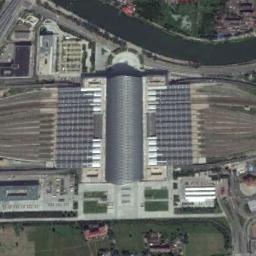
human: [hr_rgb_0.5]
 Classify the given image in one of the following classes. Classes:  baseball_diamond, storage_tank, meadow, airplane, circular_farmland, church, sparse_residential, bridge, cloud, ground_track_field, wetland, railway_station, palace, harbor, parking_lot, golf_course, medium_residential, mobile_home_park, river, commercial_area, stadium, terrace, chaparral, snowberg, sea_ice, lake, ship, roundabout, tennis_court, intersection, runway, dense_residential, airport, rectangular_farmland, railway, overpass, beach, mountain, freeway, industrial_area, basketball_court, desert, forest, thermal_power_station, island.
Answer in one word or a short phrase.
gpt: railway_station